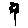
Label: flower